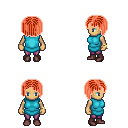
a pixel art fantasy rpg character, female body template, human, tanned skin, teal tunic, magenta pants, red pageboy hairstyle, bracelets, maroon shoes, four views (front, back, left, right), 2x2 character sprite sheet, small pixel art, hard edges, no anti-aliasing